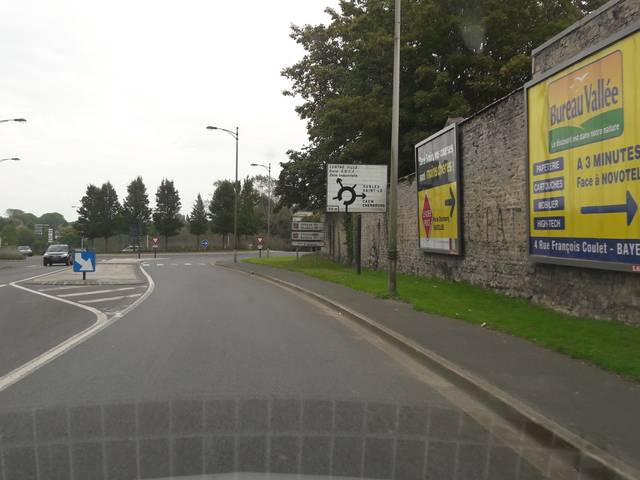
Region: France
Coordinates: 49.271, -0.7085